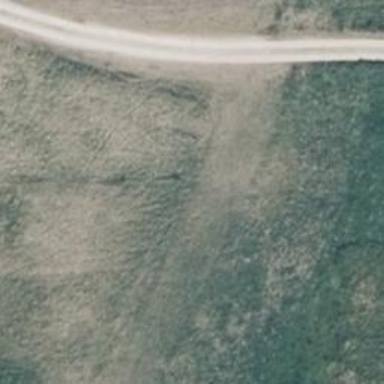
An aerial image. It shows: Grass track road with grade 5 tracktype.